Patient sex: M
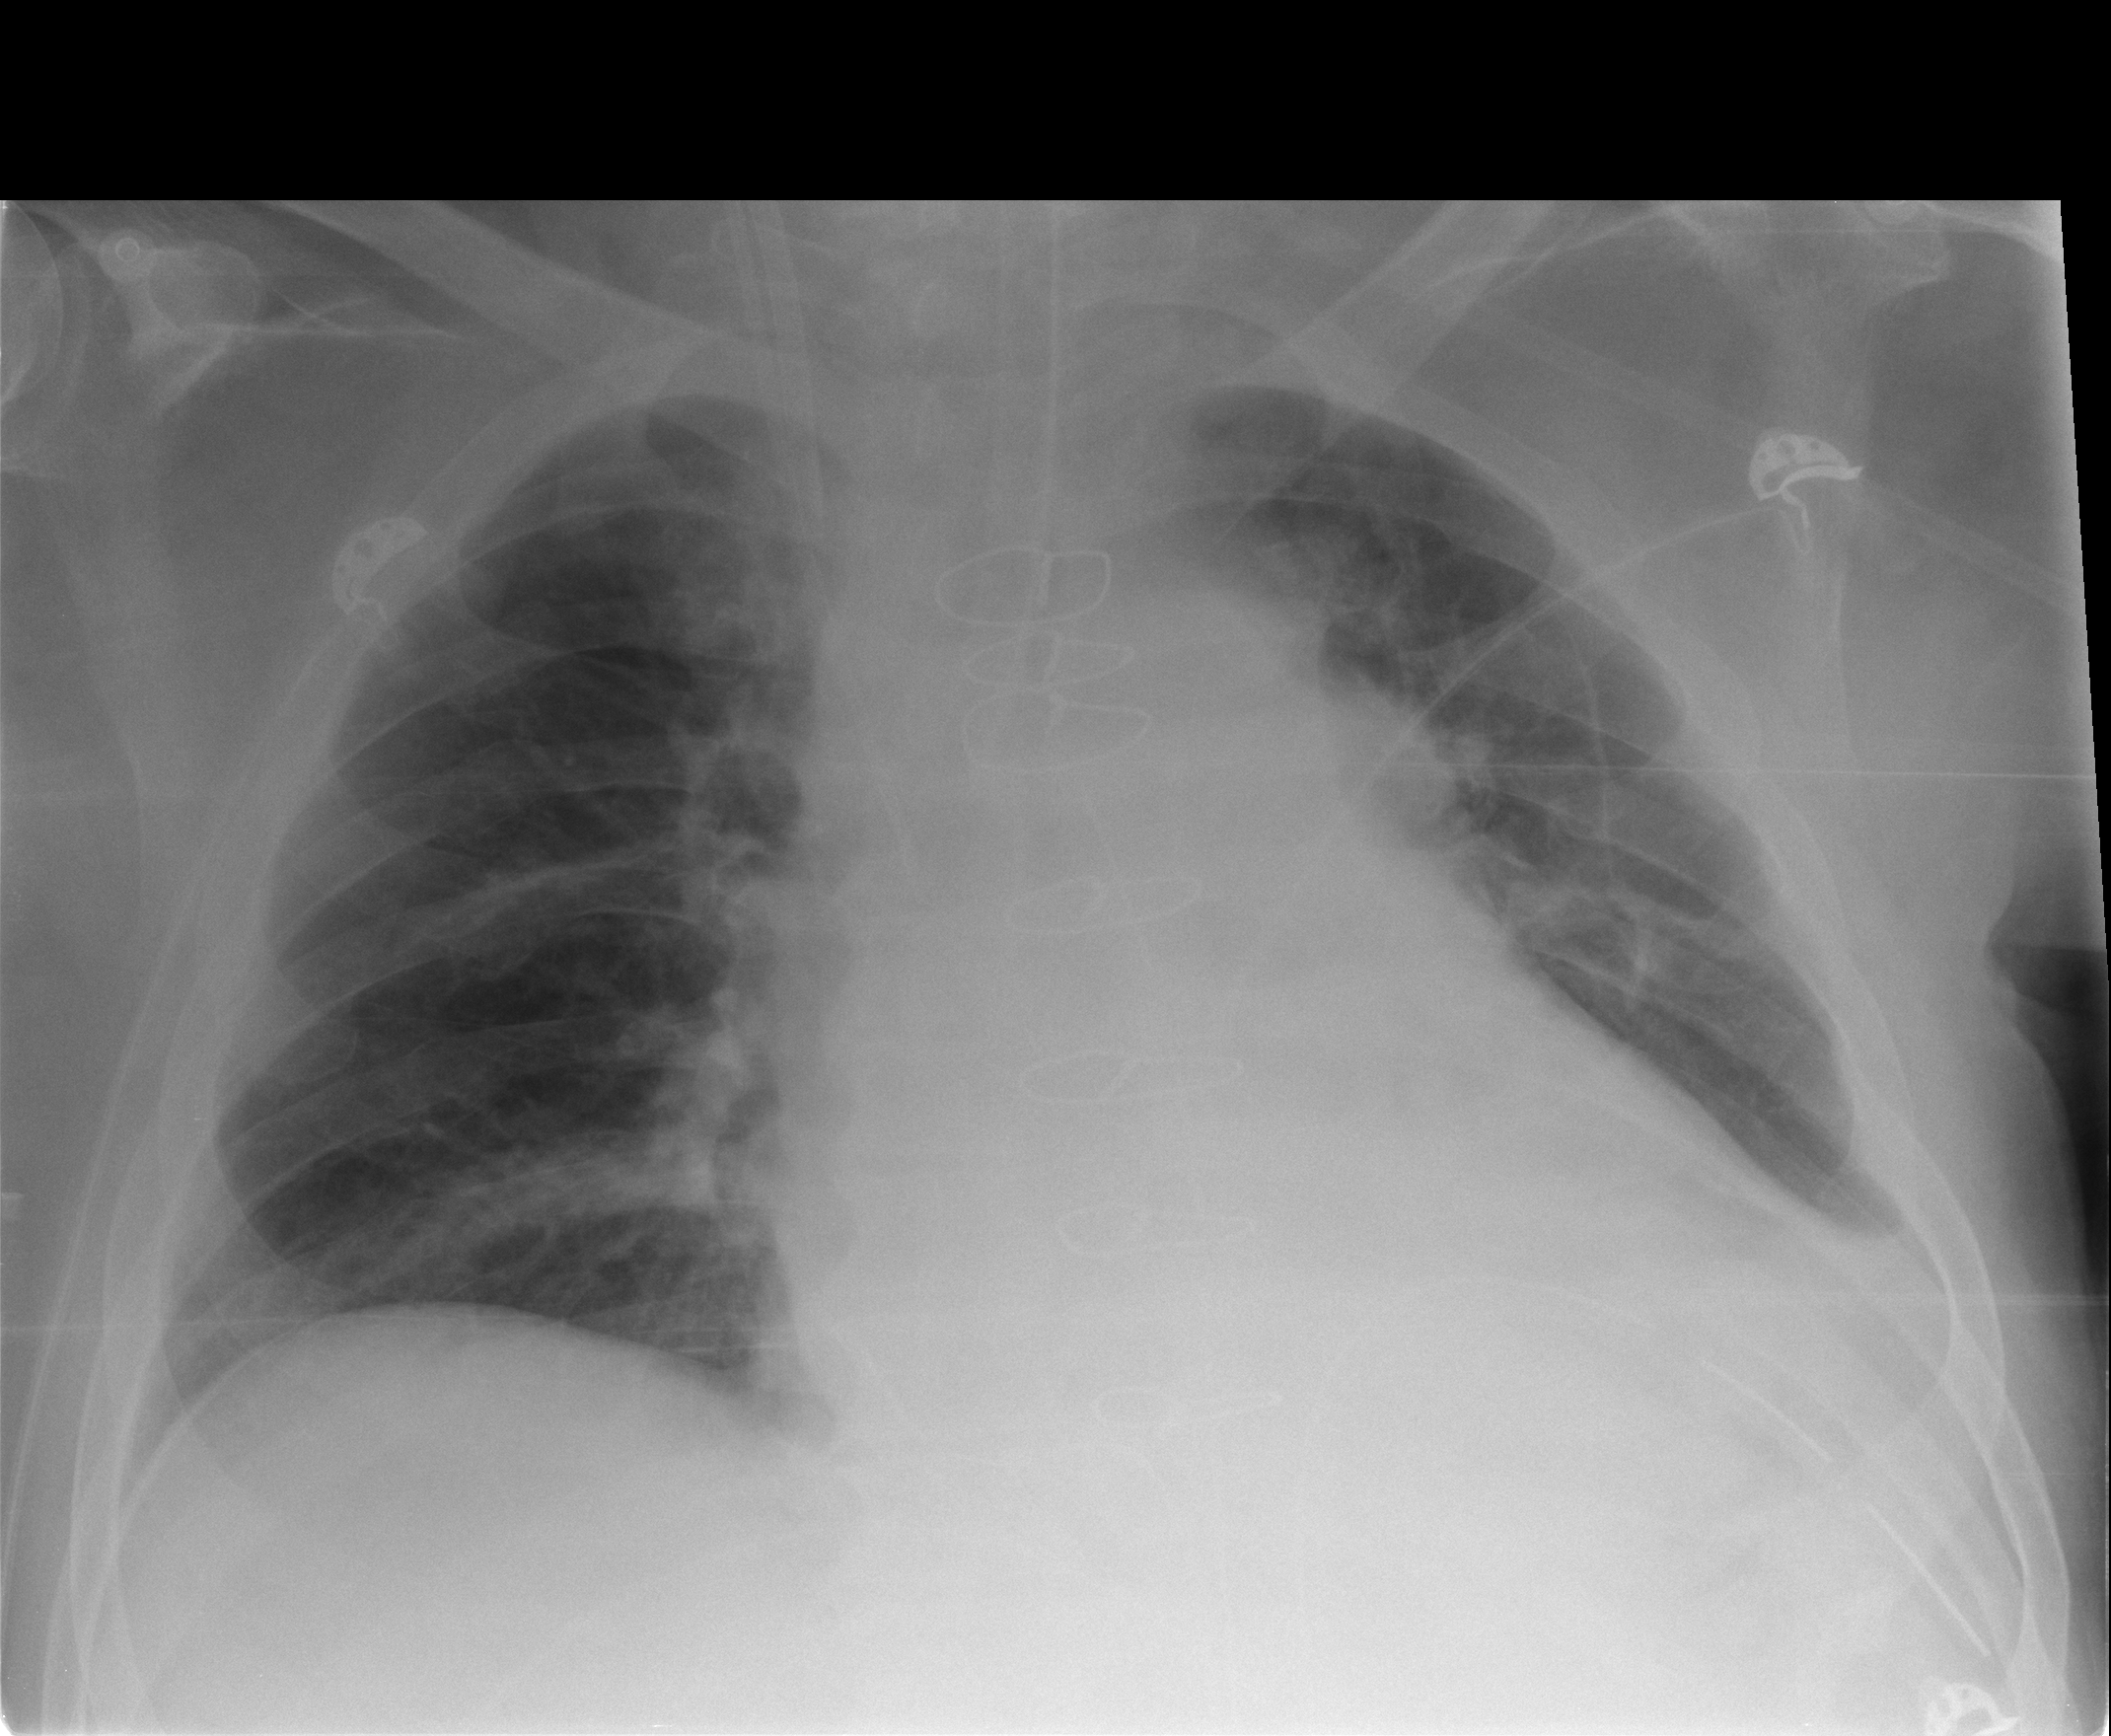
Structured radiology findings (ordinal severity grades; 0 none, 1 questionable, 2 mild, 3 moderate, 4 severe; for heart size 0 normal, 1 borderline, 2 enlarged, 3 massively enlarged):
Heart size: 2
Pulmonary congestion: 2
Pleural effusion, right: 0
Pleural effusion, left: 2
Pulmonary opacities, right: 0
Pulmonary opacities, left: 0
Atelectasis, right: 0
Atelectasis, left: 2